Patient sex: F
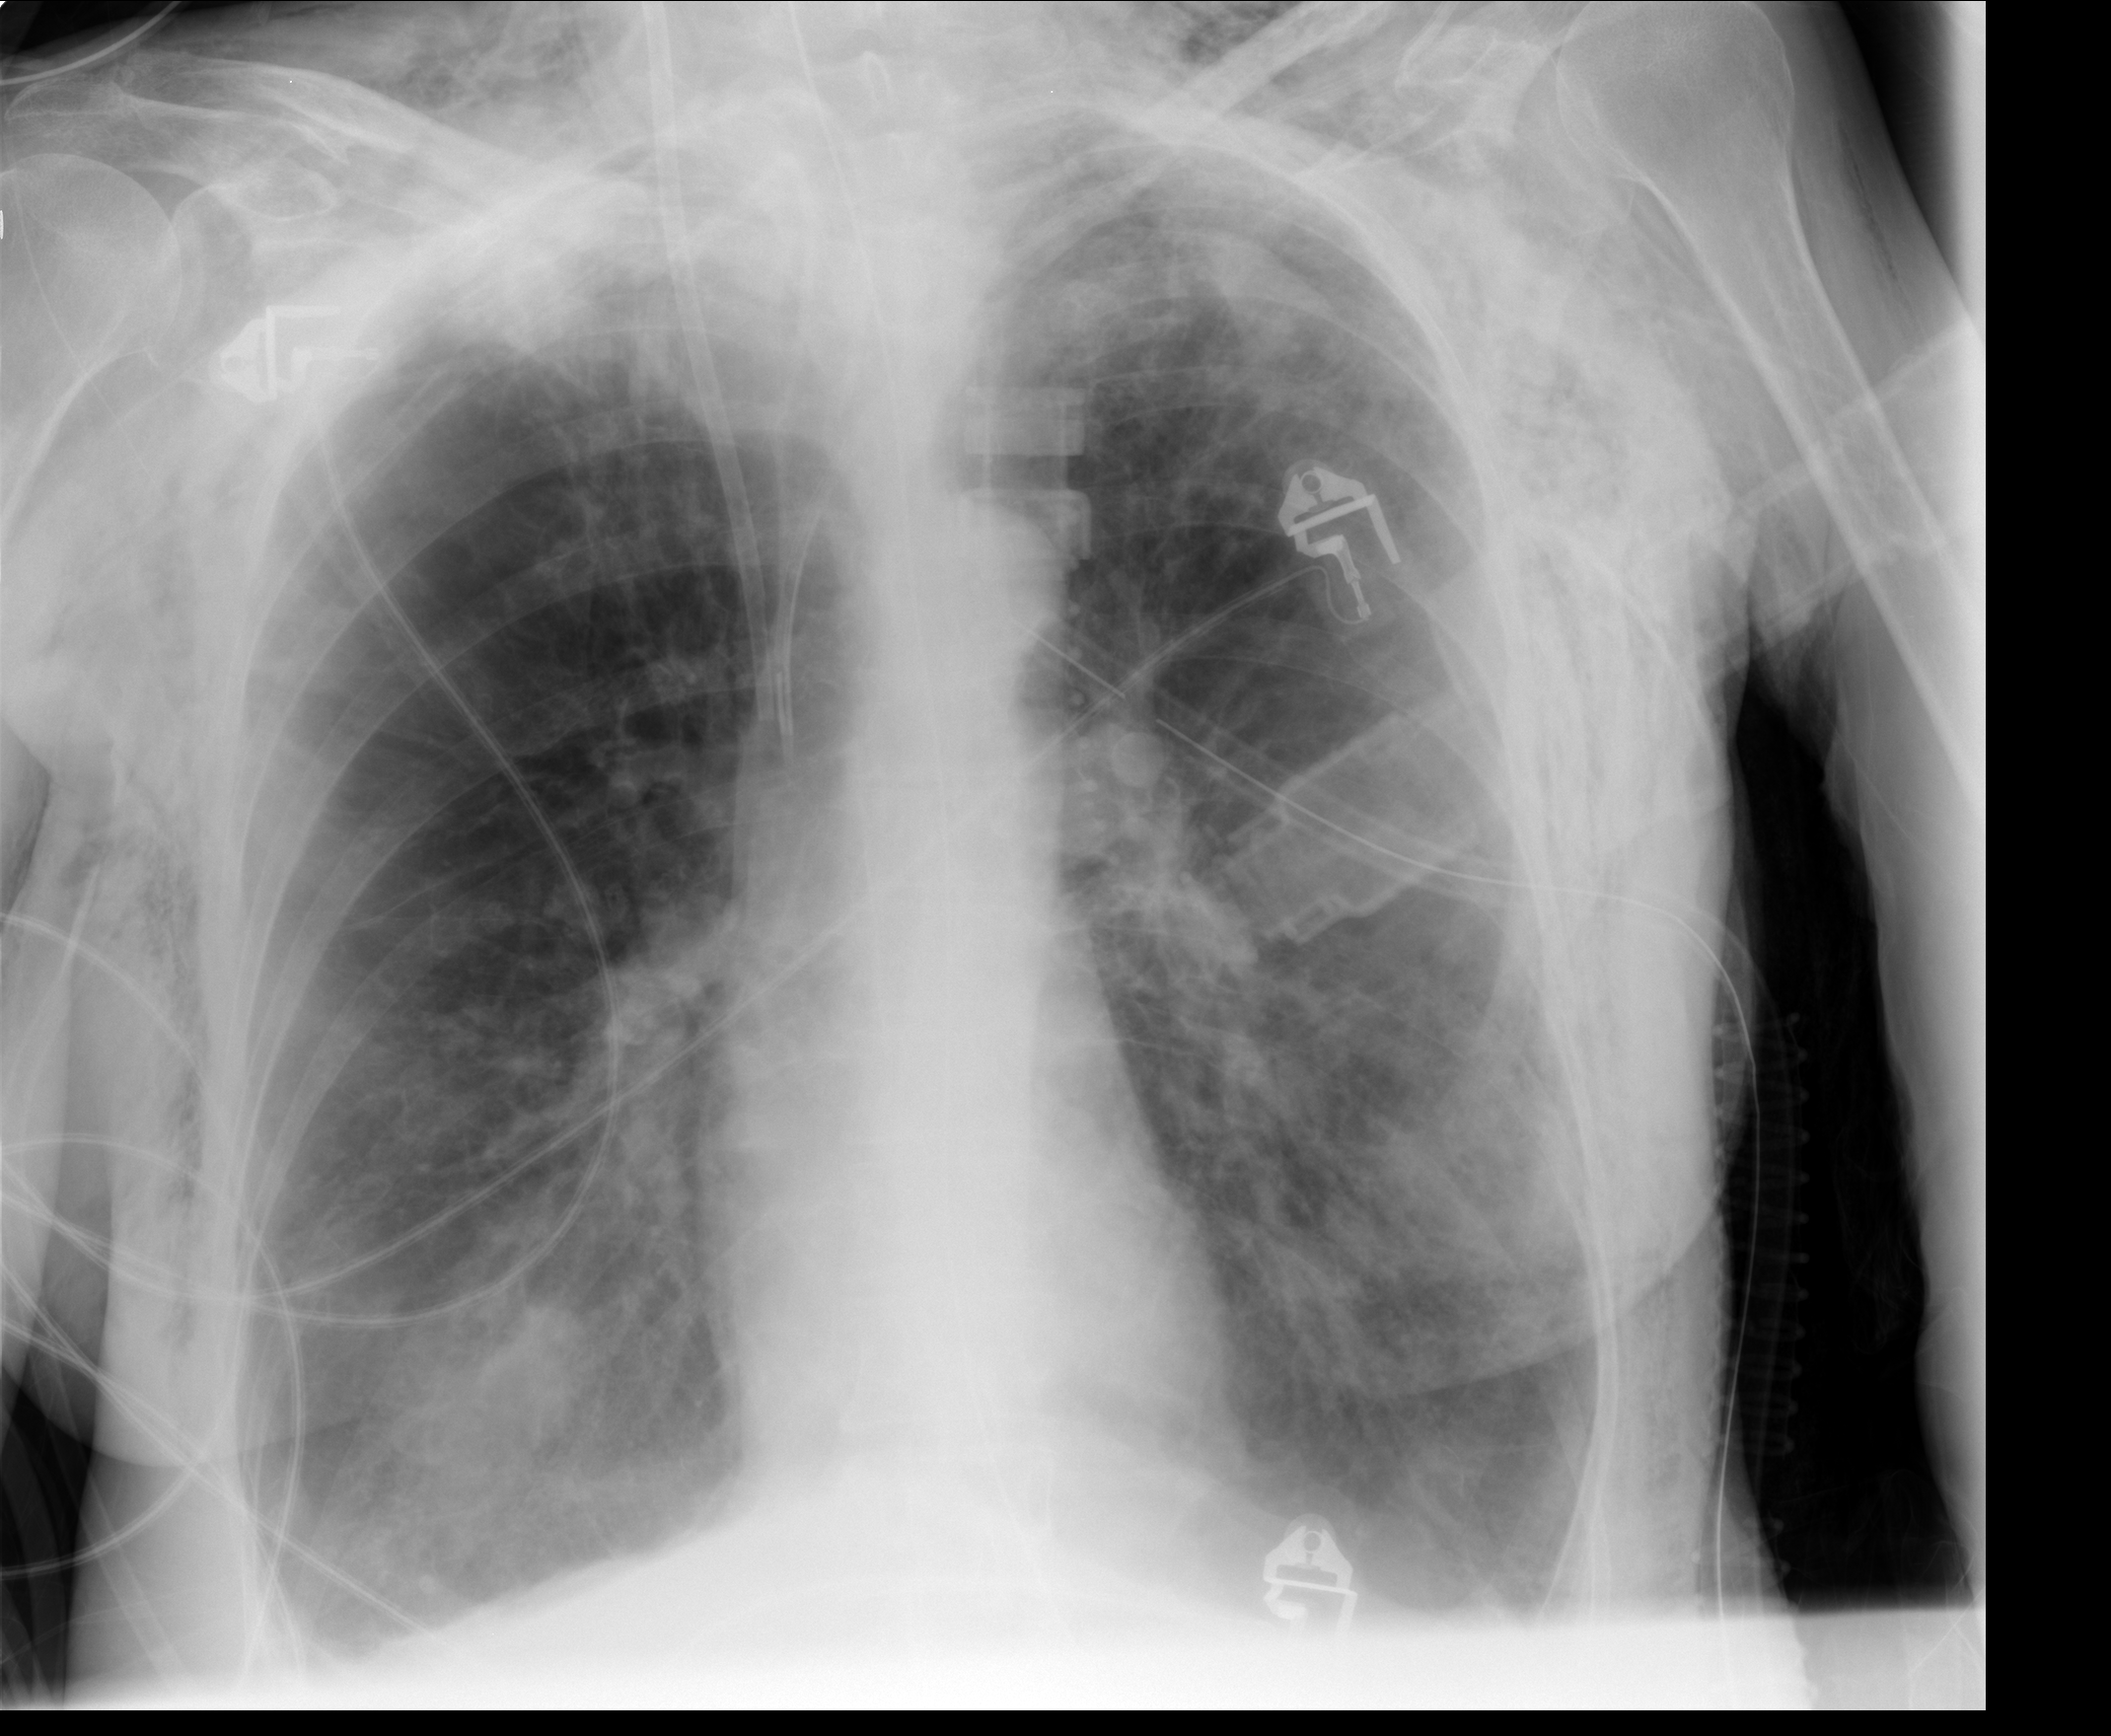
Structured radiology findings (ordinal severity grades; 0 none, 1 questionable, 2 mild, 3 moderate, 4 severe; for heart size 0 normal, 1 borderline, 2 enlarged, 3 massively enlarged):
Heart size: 0
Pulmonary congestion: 1
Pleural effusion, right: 2
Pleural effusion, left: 1
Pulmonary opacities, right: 3
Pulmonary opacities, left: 2
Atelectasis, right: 2
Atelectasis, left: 2